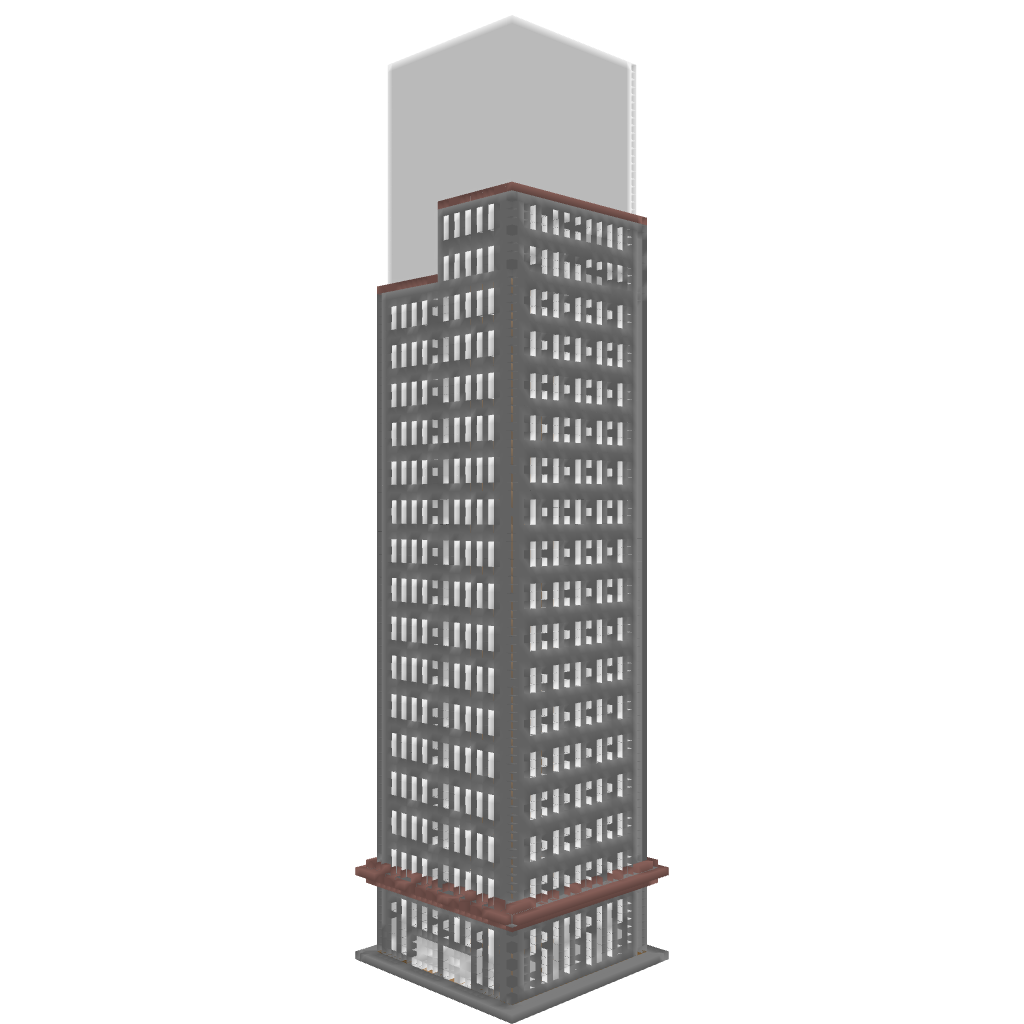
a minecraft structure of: Modern Tower bad low quality